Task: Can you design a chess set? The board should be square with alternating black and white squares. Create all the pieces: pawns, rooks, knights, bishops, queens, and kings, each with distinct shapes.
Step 2119:
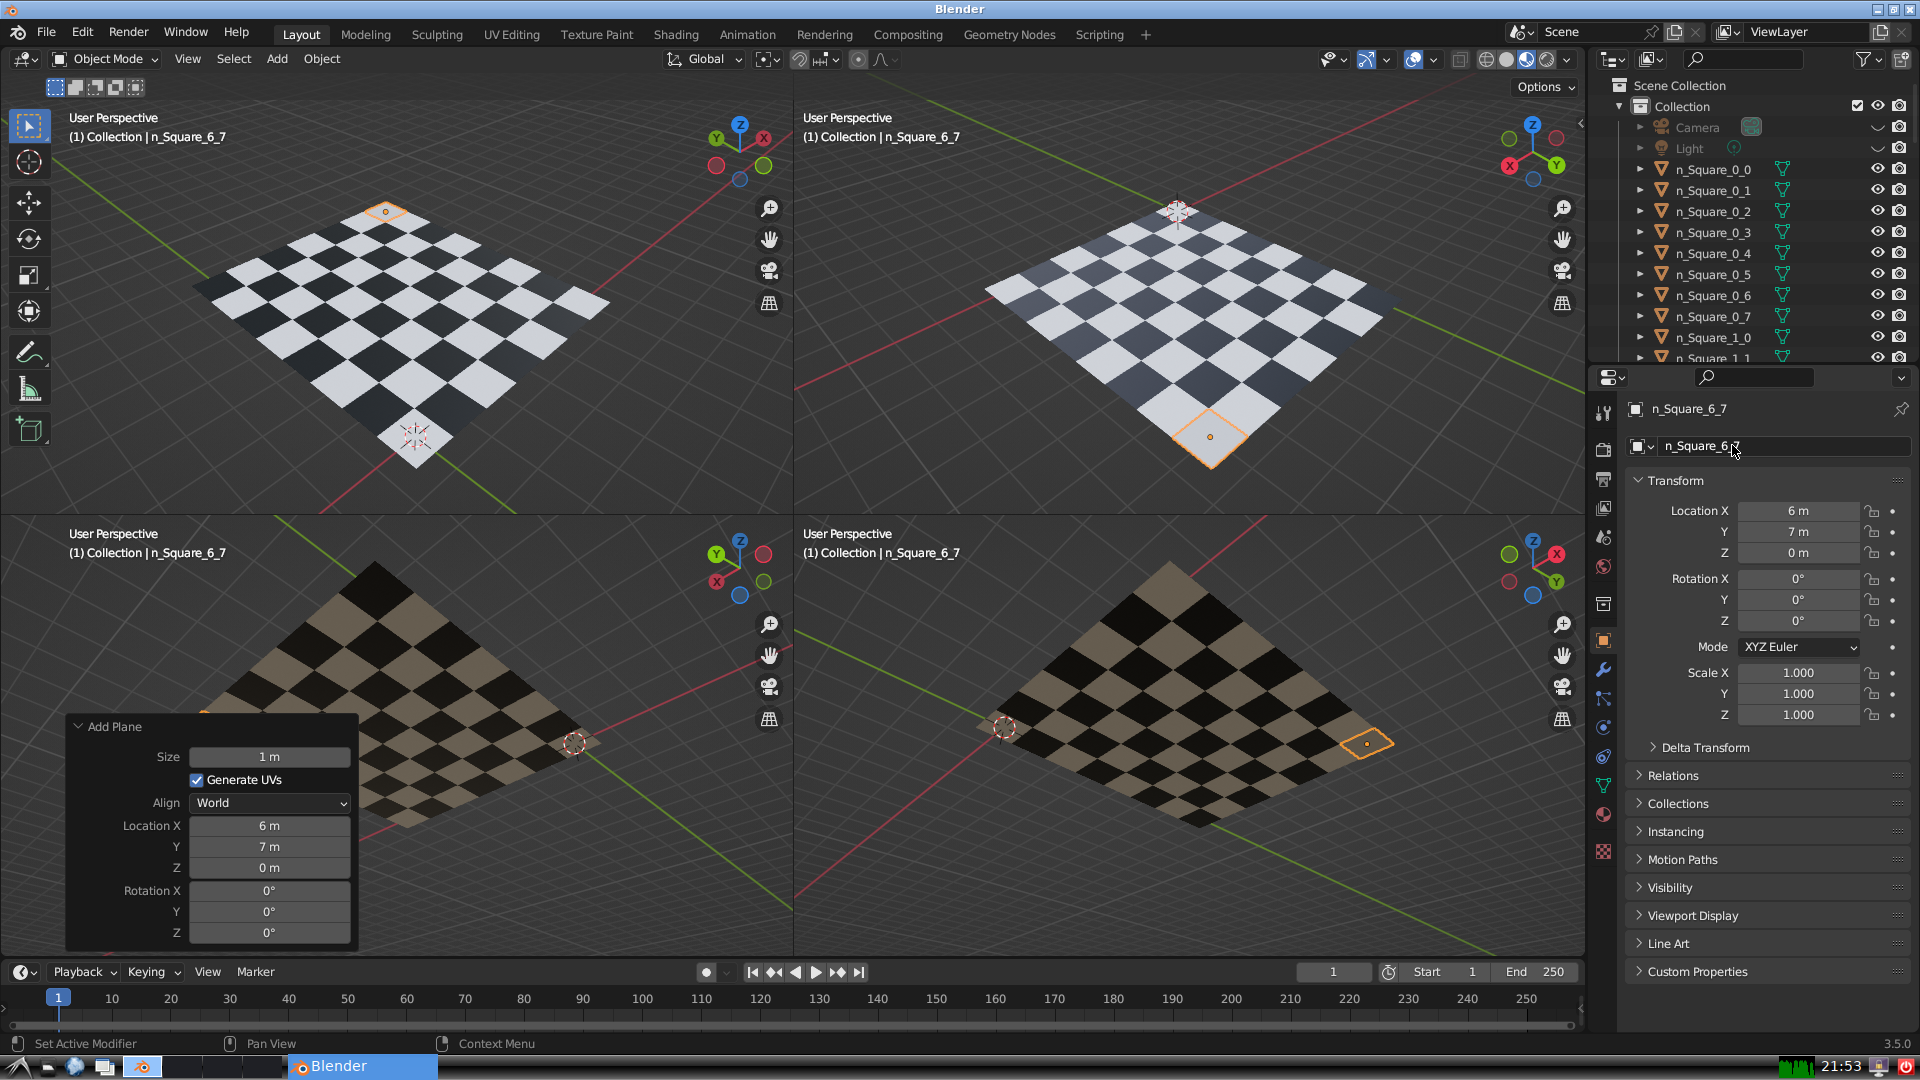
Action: {"mouse_move": [1603, 815]}